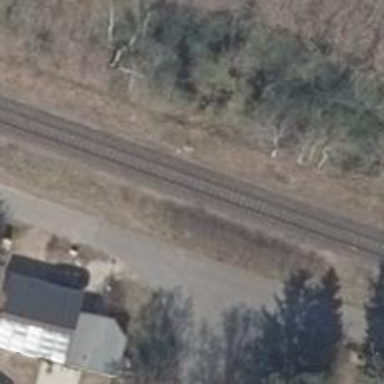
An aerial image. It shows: Railway signal.